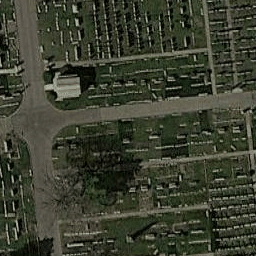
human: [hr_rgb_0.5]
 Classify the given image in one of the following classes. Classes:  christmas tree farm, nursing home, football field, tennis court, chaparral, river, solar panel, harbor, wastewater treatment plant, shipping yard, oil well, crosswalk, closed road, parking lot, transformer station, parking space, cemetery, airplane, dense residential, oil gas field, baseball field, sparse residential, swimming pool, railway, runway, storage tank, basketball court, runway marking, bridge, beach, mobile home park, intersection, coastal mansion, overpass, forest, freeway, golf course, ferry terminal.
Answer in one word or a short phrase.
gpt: cemetery